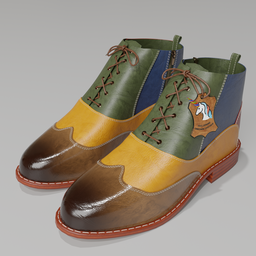
Label: people